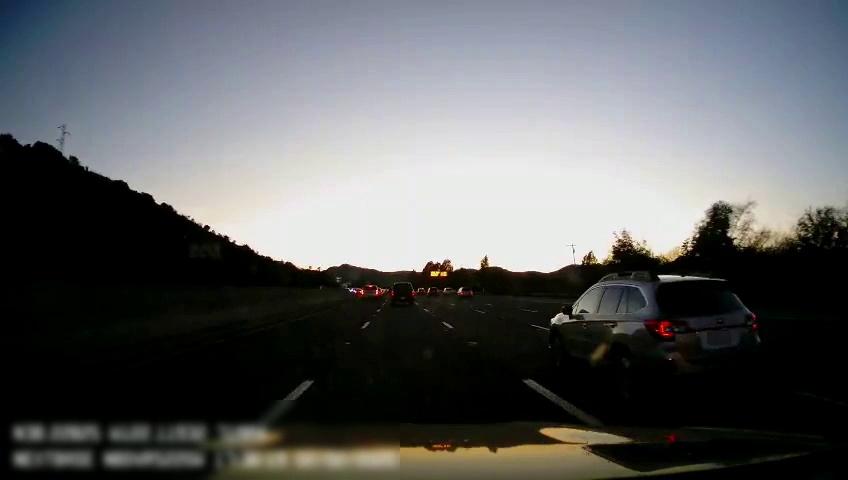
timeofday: Dusk/Dawn/Twilight
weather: Sunny
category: Drivable Space
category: Vehicles | SUV
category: Vehicles | Truck
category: Vehicles | Car
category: Vehicles | Car
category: Vehicles | SUV
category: Lanes | Alternate Lane
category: Lanes | Current Lane
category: Lanes | Current Lane
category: Lanes | Alternate Lane
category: Lanes | Alternate Lane
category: Lanes | Alternate Lane
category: Traffic | Signs